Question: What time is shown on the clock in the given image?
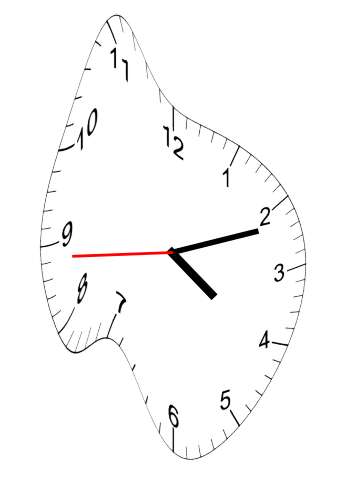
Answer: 04:11:44